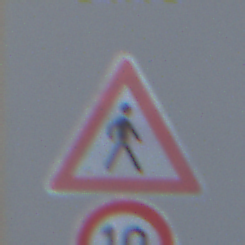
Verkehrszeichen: FussgaengerLinks
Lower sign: Geschwindigkeit10
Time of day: MorningAfternoon
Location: Outdoor (Urban)
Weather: Clear
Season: NotSpecified
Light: Natural